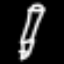
Label: pencil